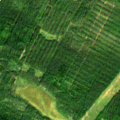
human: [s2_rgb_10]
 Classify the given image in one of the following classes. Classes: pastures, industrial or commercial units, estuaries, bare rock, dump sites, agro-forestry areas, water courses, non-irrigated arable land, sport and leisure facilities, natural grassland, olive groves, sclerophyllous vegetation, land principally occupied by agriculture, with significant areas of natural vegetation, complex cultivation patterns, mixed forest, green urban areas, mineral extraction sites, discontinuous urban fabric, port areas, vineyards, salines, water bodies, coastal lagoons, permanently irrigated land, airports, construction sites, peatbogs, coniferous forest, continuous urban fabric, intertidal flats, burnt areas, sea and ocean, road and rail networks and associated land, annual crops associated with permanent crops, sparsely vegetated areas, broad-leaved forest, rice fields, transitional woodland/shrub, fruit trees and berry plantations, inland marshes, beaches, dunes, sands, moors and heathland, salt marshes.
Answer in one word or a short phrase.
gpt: coniferous forest, mixed forest, transitional woodland/shrub